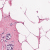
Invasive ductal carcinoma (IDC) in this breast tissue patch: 0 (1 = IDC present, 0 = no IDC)